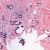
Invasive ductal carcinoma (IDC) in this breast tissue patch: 1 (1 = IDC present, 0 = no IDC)